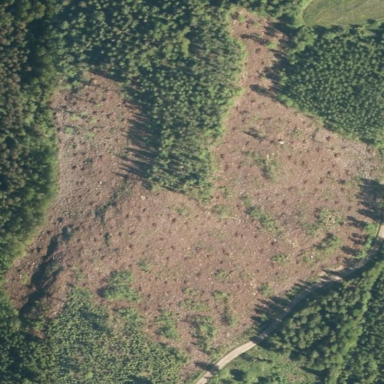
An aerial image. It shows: Logging area surrounded by scrub vegetation.